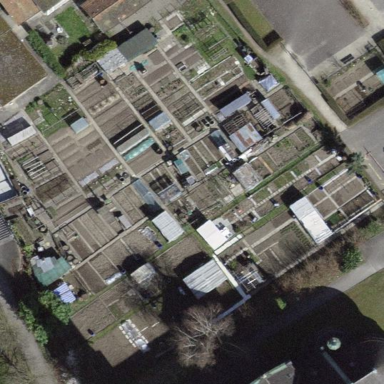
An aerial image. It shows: Allotments area.